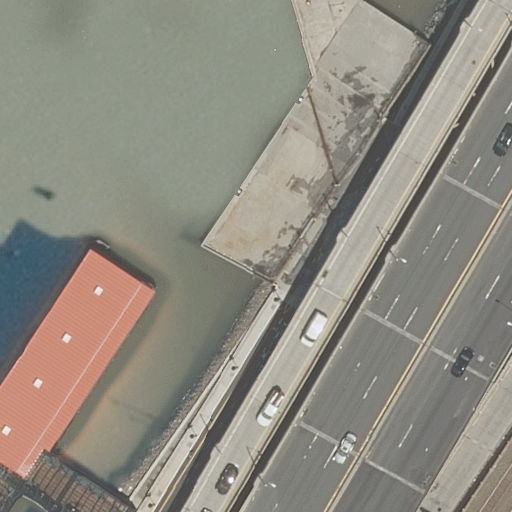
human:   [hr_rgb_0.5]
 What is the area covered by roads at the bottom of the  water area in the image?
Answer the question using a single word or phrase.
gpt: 0m2

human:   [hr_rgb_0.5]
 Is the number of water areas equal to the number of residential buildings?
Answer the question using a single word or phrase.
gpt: yes

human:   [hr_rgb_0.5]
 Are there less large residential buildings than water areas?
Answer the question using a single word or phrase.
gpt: yes

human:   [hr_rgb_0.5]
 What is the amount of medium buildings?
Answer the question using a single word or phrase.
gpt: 0

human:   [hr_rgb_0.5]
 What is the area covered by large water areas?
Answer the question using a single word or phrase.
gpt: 5415m2

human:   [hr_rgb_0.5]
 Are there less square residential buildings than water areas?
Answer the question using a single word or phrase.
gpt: yes

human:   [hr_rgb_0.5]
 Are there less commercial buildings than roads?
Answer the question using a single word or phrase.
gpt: yes

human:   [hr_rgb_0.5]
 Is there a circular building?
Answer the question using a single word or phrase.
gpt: no

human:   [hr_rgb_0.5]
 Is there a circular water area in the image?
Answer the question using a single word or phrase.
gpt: no

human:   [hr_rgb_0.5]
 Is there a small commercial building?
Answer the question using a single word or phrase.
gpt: no

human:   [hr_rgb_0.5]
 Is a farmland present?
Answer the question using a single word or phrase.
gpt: no

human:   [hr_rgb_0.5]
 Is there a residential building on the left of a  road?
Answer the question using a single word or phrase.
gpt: yes

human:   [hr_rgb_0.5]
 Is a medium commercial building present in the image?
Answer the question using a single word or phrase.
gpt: no

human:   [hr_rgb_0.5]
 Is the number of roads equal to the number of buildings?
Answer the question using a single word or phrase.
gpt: no

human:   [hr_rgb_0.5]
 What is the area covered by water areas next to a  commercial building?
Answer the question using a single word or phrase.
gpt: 0m2

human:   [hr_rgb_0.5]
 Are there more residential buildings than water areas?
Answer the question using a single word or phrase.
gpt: no

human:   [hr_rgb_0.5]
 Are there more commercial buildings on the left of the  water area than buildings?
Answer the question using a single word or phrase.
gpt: no

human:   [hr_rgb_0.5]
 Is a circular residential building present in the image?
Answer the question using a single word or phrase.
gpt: no

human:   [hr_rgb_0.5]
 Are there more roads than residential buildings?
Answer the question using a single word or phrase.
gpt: yes

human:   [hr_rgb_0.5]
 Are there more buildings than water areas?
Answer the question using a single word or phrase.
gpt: no

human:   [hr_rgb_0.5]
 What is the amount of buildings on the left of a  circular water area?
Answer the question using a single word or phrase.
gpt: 0

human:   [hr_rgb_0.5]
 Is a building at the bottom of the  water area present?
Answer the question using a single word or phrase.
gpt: yes

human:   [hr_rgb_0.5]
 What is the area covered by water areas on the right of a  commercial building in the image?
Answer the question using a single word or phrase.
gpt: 0m2

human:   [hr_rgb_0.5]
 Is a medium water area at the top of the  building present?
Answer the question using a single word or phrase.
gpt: no

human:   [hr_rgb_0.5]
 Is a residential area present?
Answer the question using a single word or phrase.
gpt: no

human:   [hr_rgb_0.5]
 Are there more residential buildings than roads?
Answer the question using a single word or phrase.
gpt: no

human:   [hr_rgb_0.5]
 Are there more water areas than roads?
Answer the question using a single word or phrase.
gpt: no

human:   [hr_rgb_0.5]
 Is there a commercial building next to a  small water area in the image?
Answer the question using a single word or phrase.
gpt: no

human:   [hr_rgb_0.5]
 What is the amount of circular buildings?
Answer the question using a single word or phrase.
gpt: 0

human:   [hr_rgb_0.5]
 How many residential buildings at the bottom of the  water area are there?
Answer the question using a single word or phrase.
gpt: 1

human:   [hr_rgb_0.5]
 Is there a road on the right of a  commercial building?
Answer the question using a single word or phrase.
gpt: no

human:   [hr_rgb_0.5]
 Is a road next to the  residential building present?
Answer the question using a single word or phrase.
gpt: yes

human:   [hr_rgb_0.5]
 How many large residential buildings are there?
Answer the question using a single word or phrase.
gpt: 0

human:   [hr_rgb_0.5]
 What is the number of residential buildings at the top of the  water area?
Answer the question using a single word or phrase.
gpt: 0

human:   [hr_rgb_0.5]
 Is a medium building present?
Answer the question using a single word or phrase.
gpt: no

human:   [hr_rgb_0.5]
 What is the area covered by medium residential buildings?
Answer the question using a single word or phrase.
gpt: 0m2

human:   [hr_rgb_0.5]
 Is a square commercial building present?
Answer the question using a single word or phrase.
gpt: no